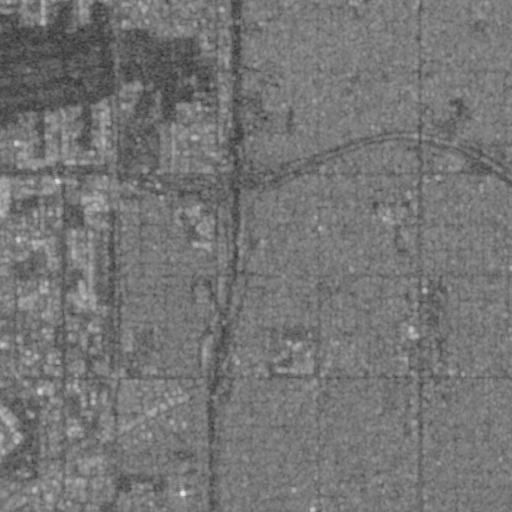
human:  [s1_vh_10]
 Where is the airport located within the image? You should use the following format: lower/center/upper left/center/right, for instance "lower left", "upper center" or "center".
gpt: The airport is located in the upper left of the image.
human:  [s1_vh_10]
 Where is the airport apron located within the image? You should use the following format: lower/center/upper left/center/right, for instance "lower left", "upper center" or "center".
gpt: The airport apron is located in the upper left of the image.
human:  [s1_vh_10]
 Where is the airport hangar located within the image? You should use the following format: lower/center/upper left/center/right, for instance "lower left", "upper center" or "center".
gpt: The airport hangar is located in the upper left of the image.
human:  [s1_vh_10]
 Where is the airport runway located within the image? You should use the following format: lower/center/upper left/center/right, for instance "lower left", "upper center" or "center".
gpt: The airport runway is located in the upper left of the image.
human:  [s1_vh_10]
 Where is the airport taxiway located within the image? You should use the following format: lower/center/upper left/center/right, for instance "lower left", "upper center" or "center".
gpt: The airport taxiway is located in the upper left of the image.
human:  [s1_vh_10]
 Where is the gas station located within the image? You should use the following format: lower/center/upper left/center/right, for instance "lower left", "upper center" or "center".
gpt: The gas station is located in the center of the image.
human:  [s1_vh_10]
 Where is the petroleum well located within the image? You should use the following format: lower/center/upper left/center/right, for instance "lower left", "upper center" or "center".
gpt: The petroleum well is located in the lower left of the image.
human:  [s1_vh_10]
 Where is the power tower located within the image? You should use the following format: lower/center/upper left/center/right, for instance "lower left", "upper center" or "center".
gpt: The power tower is located in the lower left of the image.
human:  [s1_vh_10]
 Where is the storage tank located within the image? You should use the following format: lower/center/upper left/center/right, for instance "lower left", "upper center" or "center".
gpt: The storage tank is located in the lower right of the image.
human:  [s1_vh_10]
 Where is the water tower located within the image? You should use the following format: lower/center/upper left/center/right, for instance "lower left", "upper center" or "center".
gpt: The water tower is located in the lower right of the image.
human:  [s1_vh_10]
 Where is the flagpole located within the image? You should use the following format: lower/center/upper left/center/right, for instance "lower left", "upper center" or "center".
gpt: The flagpole is located in the lower left of the image.
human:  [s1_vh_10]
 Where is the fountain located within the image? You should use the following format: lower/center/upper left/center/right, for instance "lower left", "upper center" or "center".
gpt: The fountain is located in the center of the image.
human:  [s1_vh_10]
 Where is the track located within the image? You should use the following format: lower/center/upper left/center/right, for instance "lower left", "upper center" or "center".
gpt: There is no track in the image.

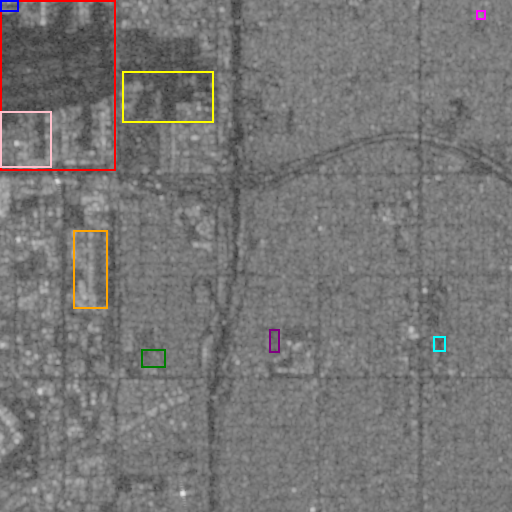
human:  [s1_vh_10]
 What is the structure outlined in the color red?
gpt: The structure outlined in red is an airport.
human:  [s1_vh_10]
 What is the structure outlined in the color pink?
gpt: The structure outlined in pink is an airport apron.
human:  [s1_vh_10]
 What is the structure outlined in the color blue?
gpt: The structure outlined in blue is an airport hangar.
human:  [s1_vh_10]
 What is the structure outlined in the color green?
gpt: The structure outlined in green is a park.
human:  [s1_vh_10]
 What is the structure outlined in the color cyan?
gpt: The structure outlined in cyan is a parking garage.
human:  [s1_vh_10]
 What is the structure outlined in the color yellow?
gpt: The structure outlined in yellow is a parking lot.
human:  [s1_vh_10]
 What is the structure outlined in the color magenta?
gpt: The structure outlined in magenta is a power substation.
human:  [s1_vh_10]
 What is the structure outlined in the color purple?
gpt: The structure outlined in purple is a track.
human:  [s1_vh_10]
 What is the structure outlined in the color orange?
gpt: The structure outlined in orange is a building.